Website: home-depot
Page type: address-validator
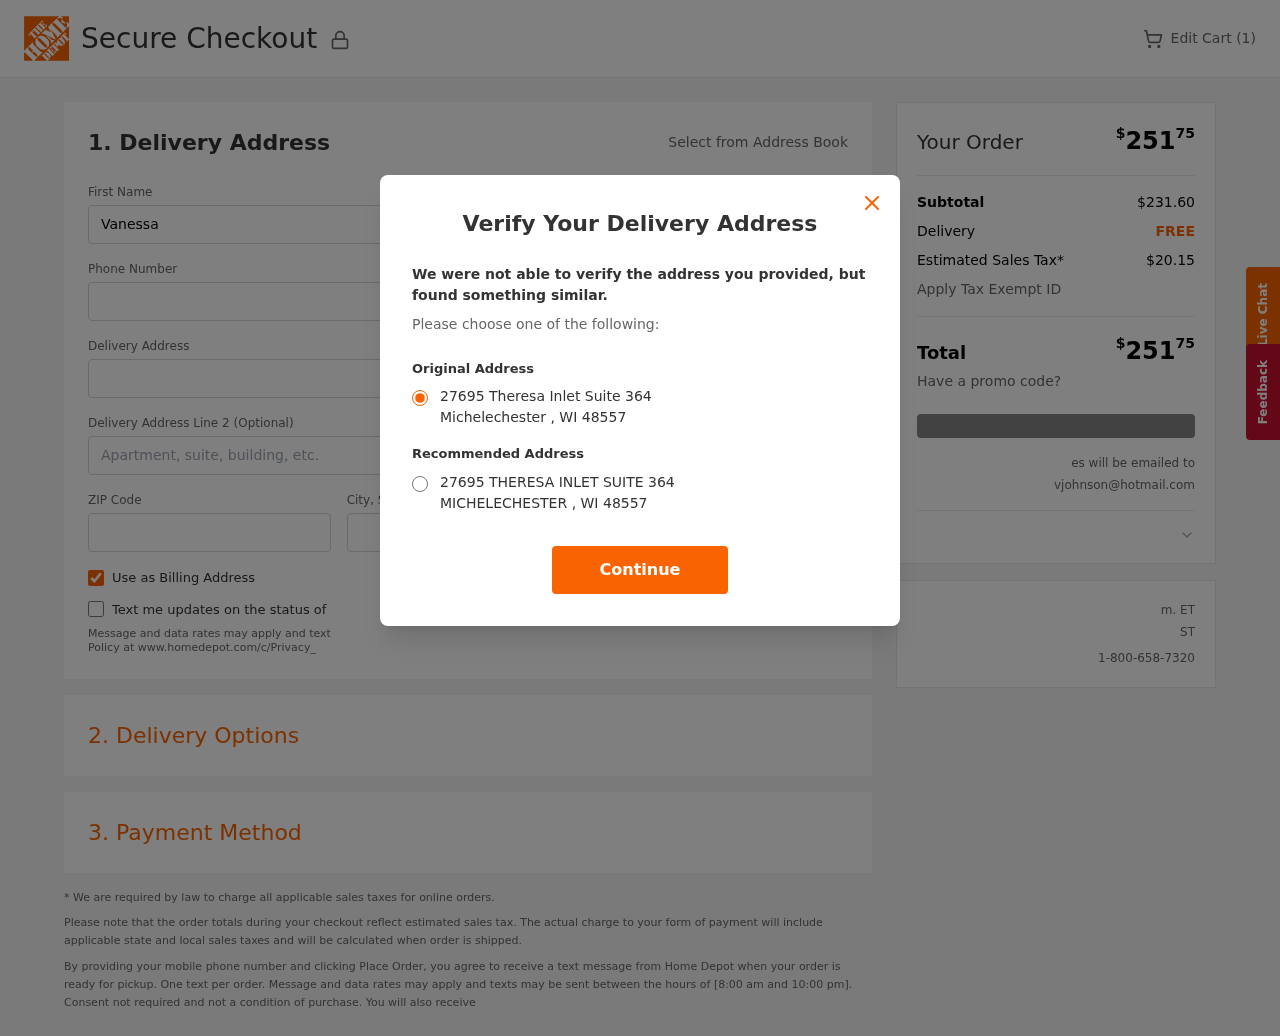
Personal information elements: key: PII_CITY
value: Michelechester
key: PII_EMAIL
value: vjohnson@hotmail.com
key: PII_POSTCODE
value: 48557
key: PII_STATE_ABBR
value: WI
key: PII_STREET
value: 27695 Theresa Inlet Suite 364
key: PII_FIRSTNAME
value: Vanessa
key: PII_LASTNAME
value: Johnson
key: PII_PHONE
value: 8757513582
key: PII_CITY_STATE
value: Michelechester, WI
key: PII_STREET_ALT
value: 27695 THERESA INLET SUITE 364
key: PII_CITY_ALT
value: MICHELECHESTER
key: PII_POSTCODE_FULL
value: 48557
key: PII_POSTCODE_NUMERIC
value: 48557
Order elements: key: ORDER_NUM_ITEMS
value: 1
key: ORDER_TOTAL
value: $25175
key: ORDER_SUBTOTAL
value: $231.60
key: ORDER_SHIPPING_COST
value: FREE
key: ORDER_TAX
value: $20.15